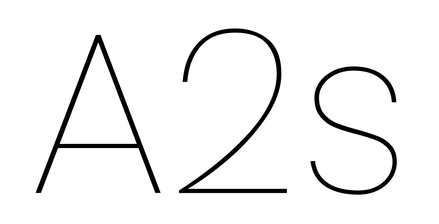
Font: Poppins-Thin